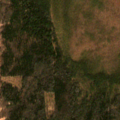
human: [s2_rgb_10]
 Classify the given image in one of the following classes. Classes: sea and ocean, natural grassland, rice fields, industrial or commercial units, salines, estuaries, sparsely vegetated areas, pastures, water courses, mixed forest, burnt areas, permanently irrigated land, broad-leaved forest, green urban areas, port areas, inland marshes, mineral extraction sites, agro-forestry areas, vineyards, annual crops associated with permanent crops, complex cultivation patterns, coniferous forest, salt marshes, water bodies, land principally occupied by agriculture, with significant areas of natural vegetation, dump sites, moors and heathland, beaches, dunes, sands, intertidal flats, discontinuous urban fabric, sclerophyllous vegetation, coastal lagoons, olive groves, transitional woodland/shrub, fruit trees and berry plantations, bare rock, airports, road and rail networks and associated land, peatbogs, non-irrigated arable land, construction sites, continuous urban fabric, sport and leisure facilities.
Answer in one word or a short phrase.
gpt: complex cultivation patterns, coniferous forest, mixed forest, peatbogs